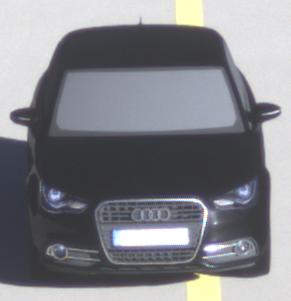
Make: Audi
Model: A1 Sportback 1.2 TFSI
Detailed model: A1 (8X) Sportback
Model produced from: 2012/03
Model produced until: 2014/11
Doors: 5
Color: black
Road condition: dry road
Daytime: morning or afternoon
Contrast: high contrast